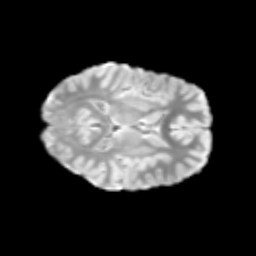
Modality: T2w
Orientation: axial
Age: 10
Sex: female
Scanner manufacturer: siemens
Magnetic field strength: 3 T
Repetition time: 3.8 s
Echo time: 0.07 s